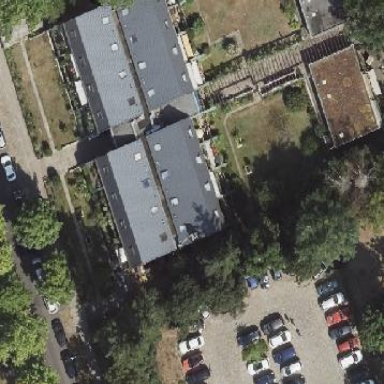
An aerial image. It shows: Building with gabled roof shape and skillion building shape.